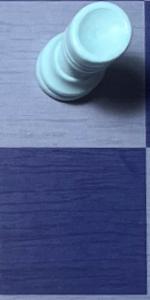
Label: Empty